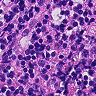
Metastatic tissue present: no